Interaction volume radius: 5 \u00c5
Interaction volume height: 30 \u00c5
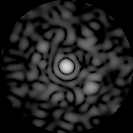
Disorder parameter: 0.7675